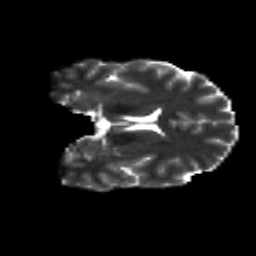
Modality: T2w
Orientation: coronal
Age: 27
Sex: male
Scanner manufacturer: siemens
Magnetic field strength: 3 T
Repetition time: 8.8 s
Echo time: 0.085 s